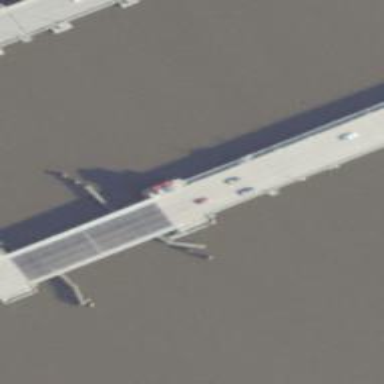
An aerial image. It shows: Movable drawbridge along trunk highway.